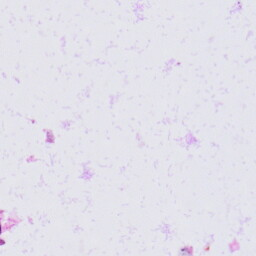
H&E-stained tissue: Skin